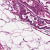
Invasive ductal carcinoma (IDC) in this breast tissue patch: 0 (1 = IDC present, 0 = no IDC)